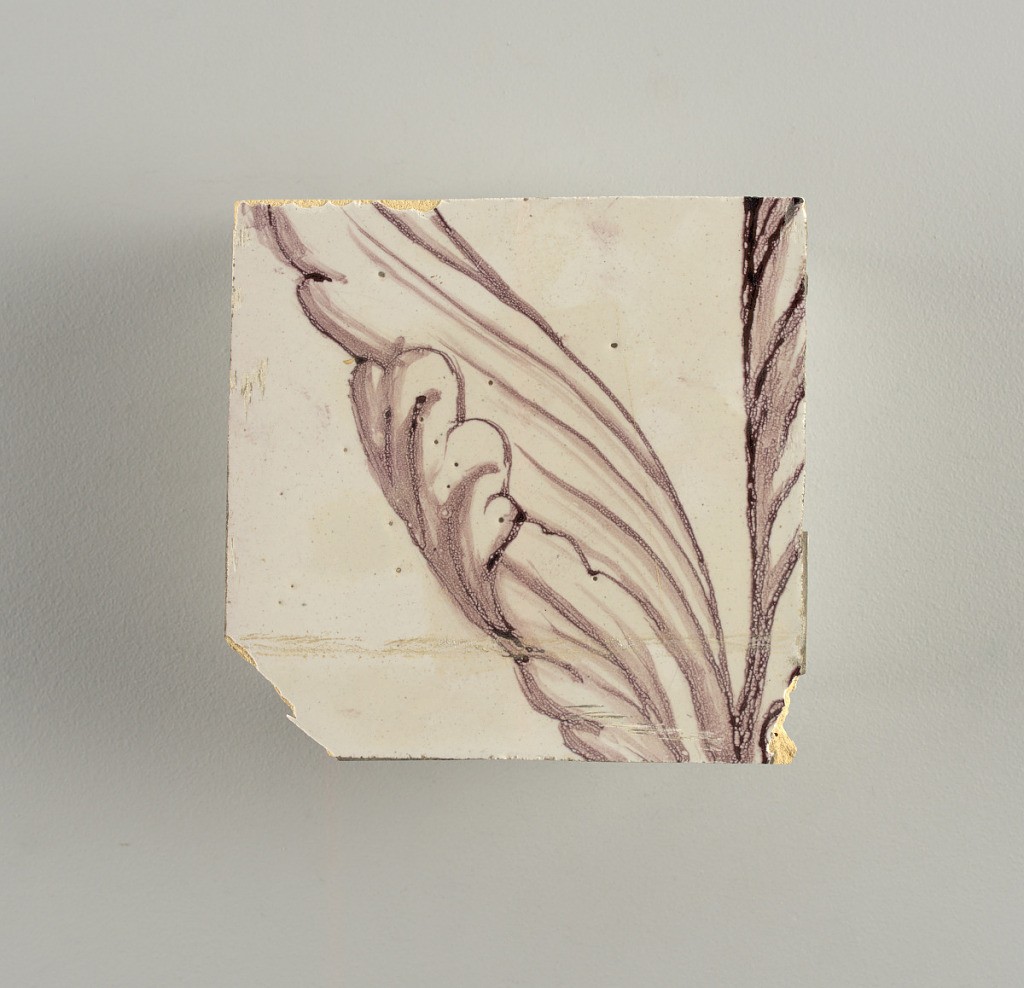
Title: Tile wall facing
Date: ca. 1725
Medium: Tin-glazed earthenware, underglaze
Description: Horizontal rectangle.  Thirty tiles wide and twenty-three tiles high with opening for fireplace eleven tiles wide and ten high.  Foliage arabesques disposed about three vertical axes from which are emphazised by urns at center and right, and at left by the figure of a standing woman carrying an infant on her arm and accompanied by two children.